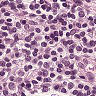
Metastatic tissue present: no